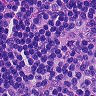
Metastatic tissue present: no